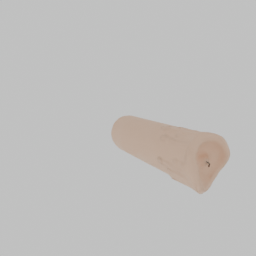
Label: decoration